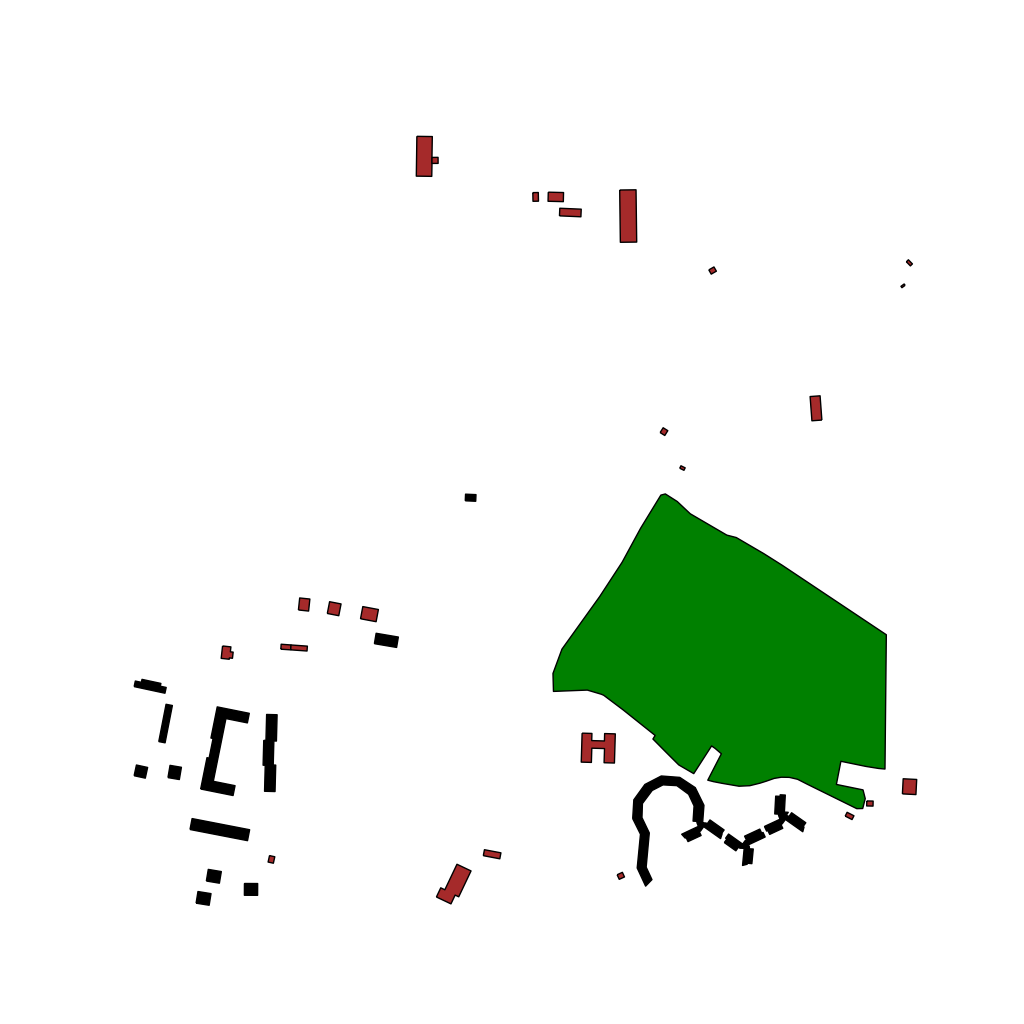
Tags: overhead vector_map, industrial, recreation, residential, special, modern, soviet, high_rise, individual_rise, low_rise, medium_rise, density_1, Building, Facility, Park, 1.0 km²